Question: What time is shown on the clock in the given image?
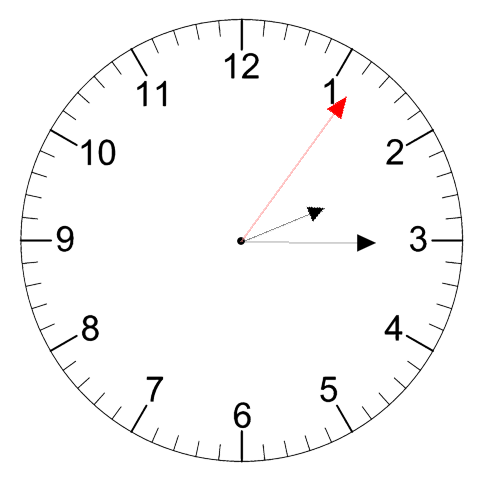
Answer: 02:15:06